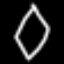
Label: diamond